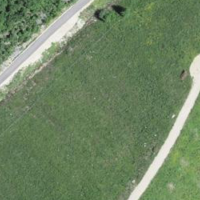
EUNIS habitat code: 44
Species observed at this site:
Cichorium intybus